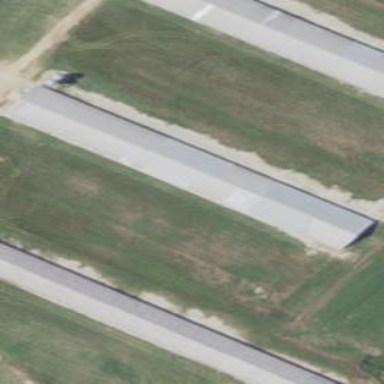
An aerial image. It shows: Farm auxiliary building.